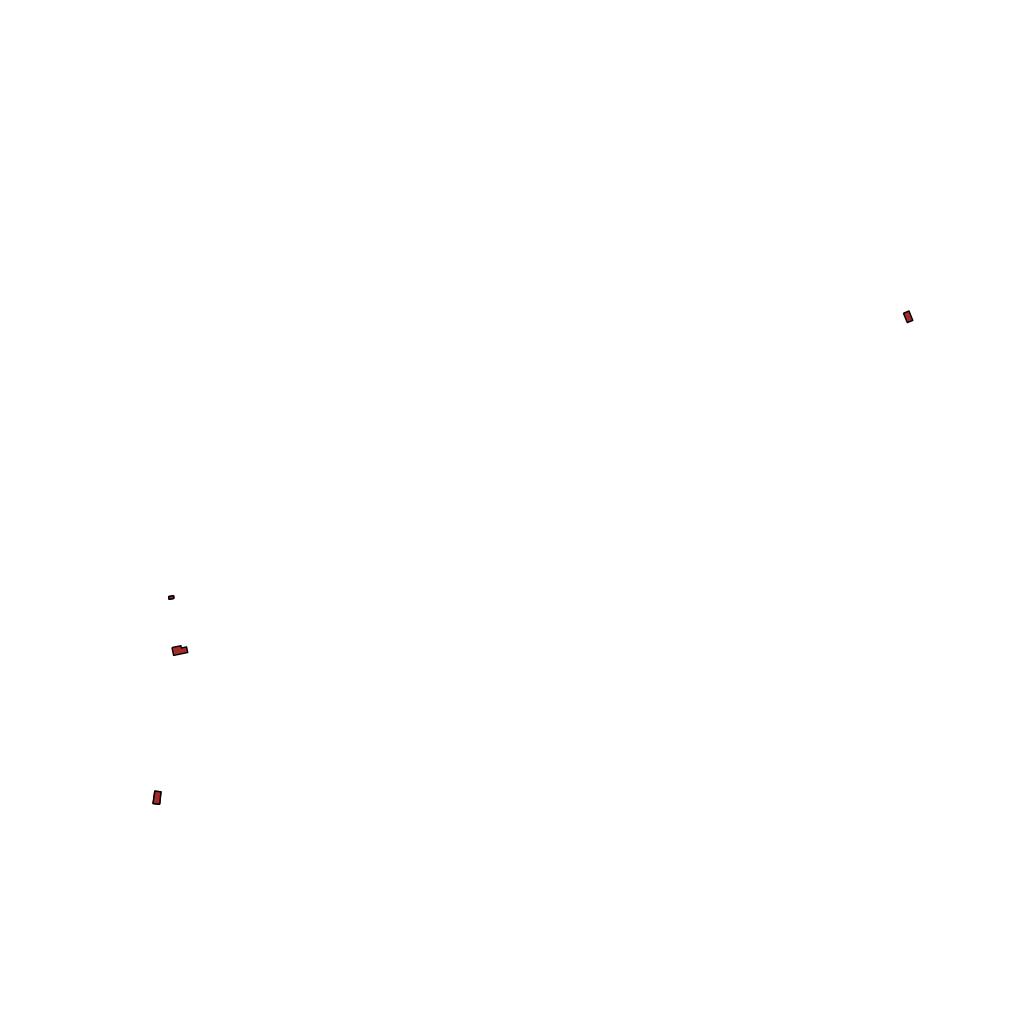
Tags: overhead vector_map, industrial, recreation, special, individual_rise, density_1, Facility, 1.0 km²